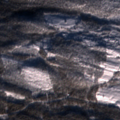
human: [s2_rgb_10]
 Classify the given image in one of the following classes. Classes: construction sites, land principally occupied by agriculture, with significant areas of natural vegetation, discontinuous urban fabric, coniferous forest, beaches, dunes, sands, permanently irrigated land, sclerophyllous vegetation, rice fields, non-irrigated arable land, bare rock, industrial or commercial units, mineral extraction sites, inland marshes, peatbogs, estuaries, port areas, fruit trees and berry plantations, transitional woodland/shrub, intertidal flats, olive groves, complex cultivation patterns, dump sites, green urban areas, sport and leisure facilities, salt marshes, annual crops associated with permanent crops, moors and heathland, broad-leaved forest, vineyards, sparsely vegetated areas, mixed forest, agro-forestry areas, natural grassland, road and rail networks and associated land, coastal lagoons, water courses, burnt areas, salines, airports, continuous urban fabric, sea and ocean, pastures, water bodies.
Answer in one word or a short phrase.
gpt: coniferous forest, mixed forest, transitional woodland/shrub